Field crop: maize
Growth stage: 2
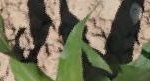
Species: maize